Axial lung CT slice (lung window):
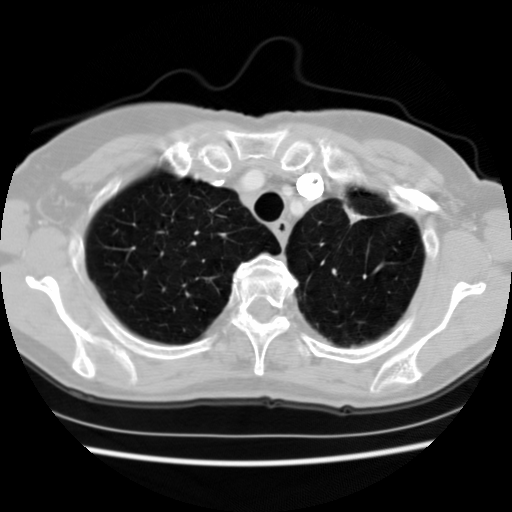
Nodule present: no